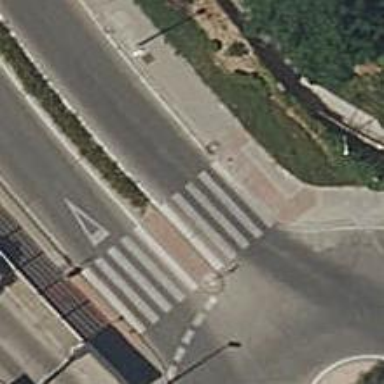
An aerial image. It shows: Zebra crossing on the road.